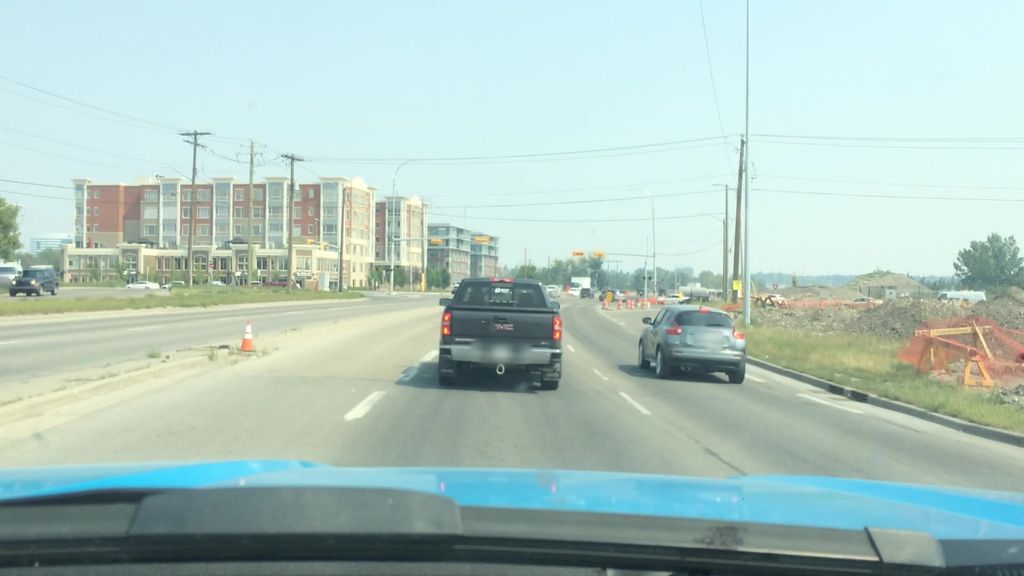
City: calgary